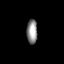
Tissue: prostate
Cell type: T cells
Senescence score: 0.3607
Nuclear area (px): 254
Mean DAPI intensity: 142.89